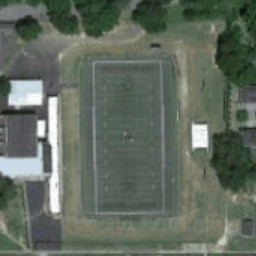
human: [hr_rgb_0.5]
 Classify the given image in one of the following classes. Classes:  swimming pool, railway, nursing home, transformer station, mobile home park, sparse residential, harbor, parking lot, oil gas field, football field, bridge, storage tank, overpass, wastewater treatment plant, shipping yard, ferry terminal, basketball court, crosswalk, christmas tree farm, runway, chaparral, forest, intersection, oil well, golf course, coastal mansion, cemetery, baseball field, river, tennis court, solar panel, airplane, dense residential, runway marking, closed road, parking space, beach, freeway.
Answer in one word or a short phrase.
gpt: football field